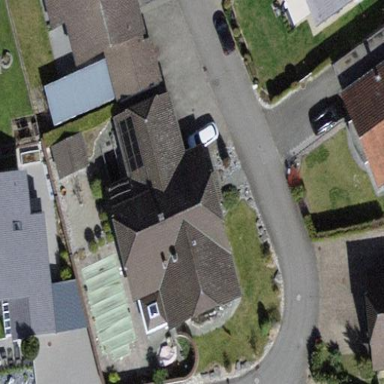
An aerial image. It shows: Building with tiled roof.